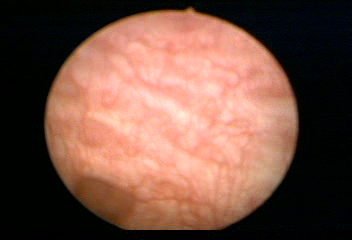
Modality: WLC
Class: Normal mucosa
Bladder cancer association: No